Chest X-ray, PA view. Patient: 43 years old, sex F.
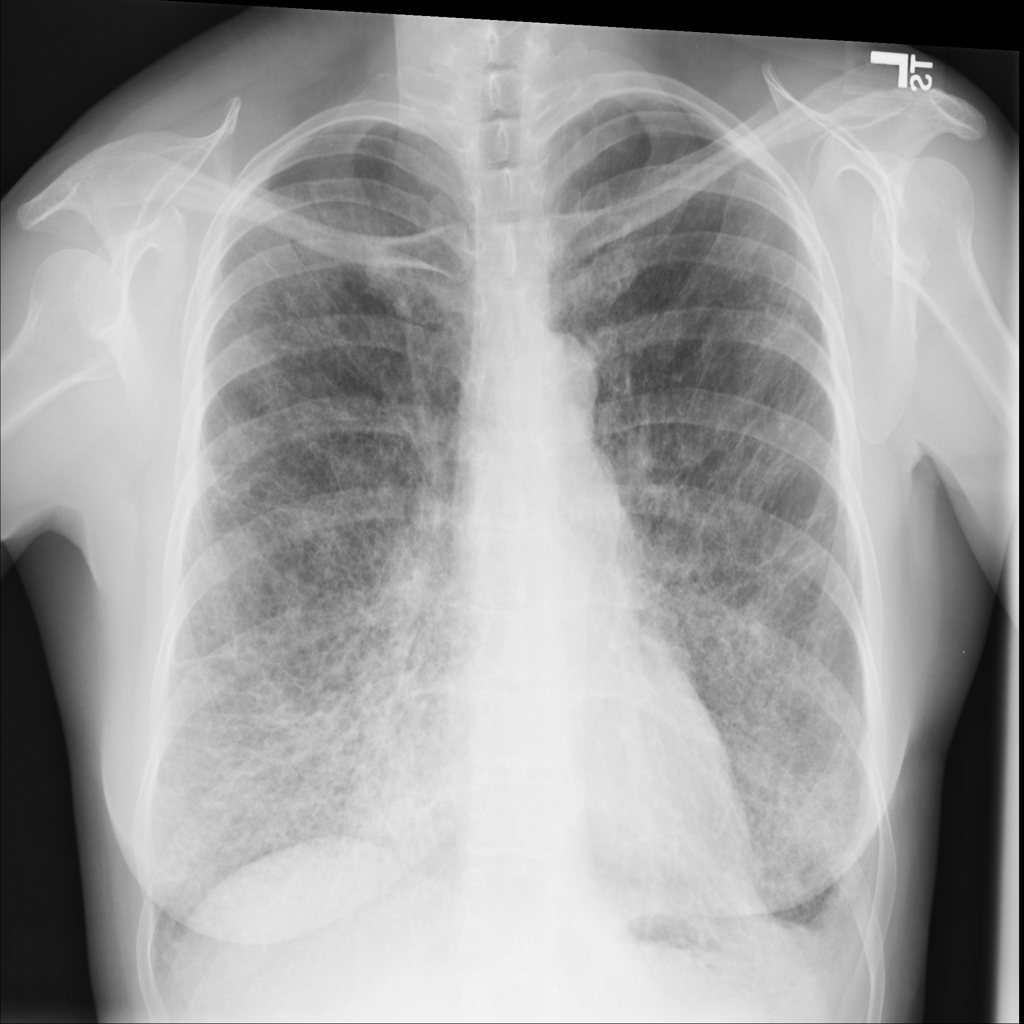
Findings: Pleural_Thickening